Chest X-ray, PA view. Patient: 44 years old, sex M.
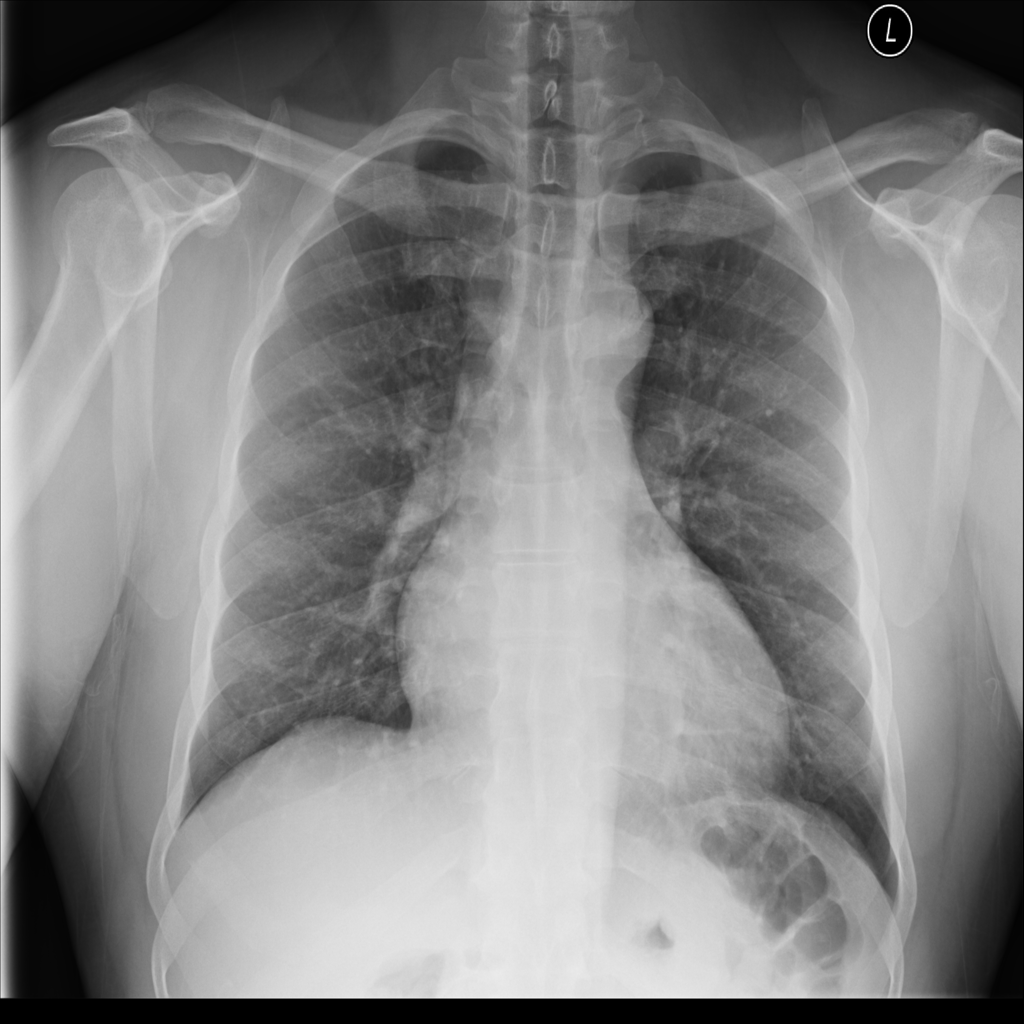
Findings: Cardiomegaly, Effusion